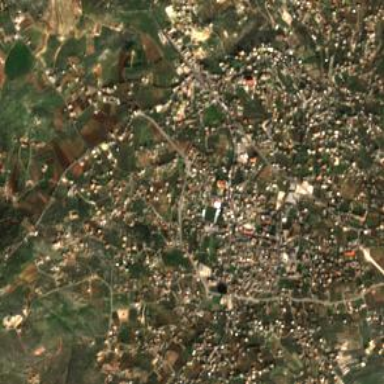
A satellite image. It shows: Town.